Interaction volume radius: 5 \u00c5
Interaction volume height: 20 \u00c5
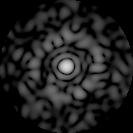
Disorder parameter: 0.8541